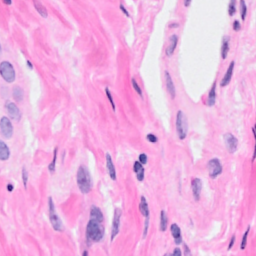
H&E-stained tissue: Breast